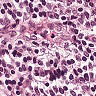
Metastatic tissue present: no